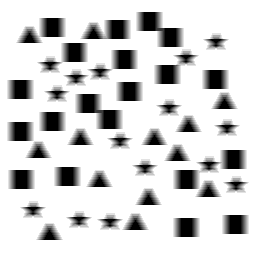
Squares: 20
Triangles: 13
Stars: 15
Total shapes: 48